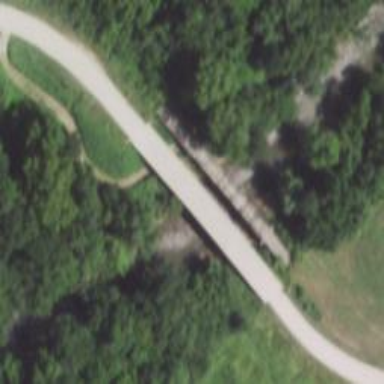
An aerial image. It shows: Historic bridge.